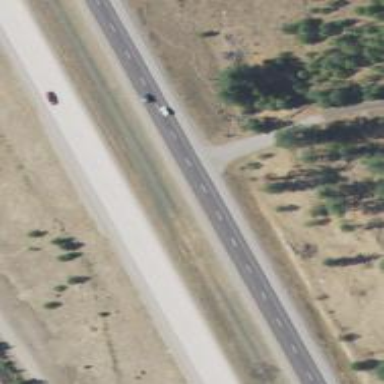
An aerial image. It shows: Expressway with asphalt surface categorized as trunk highway.